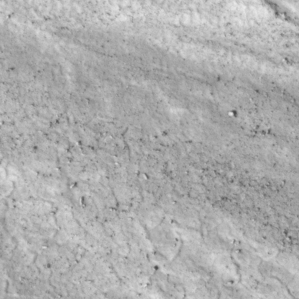
Label: non_frost